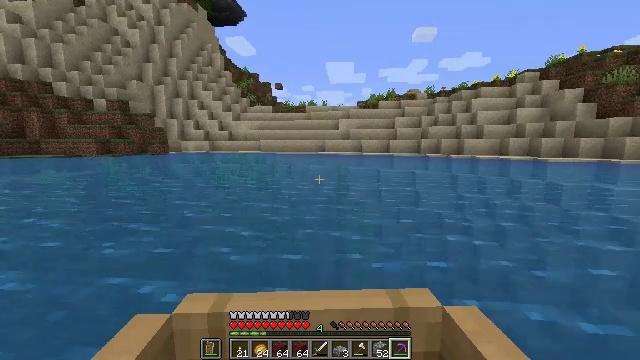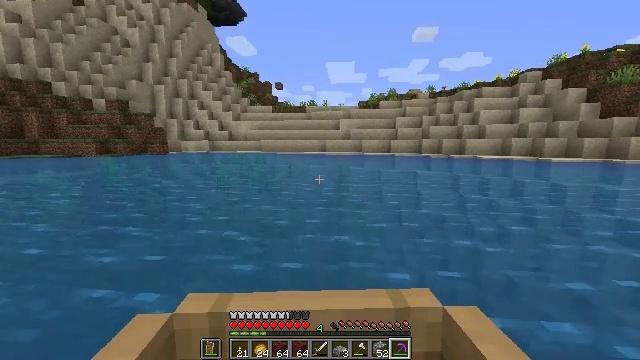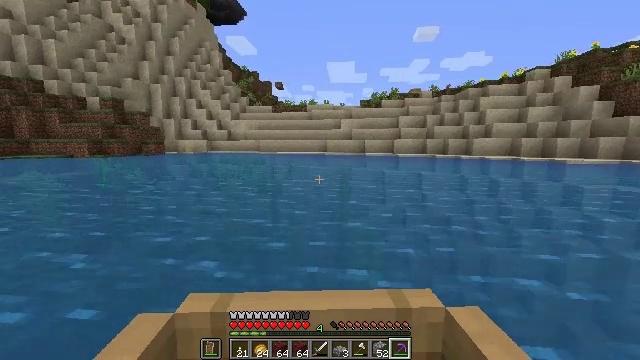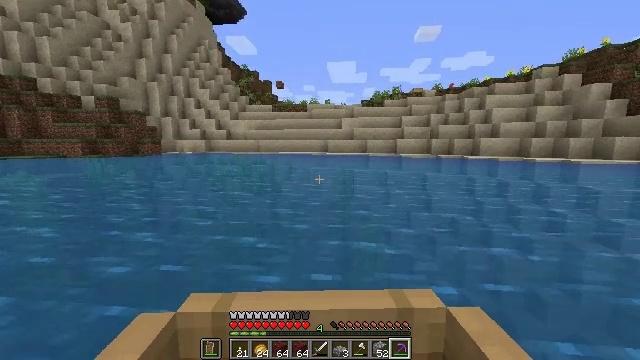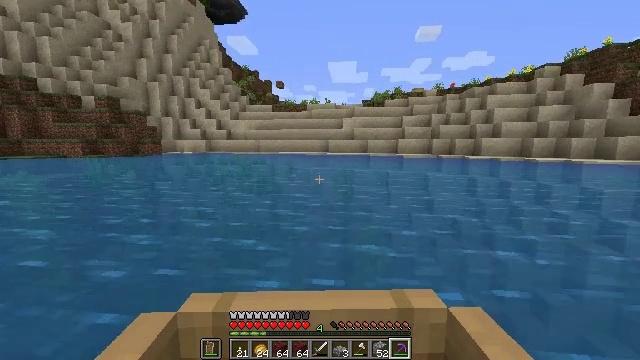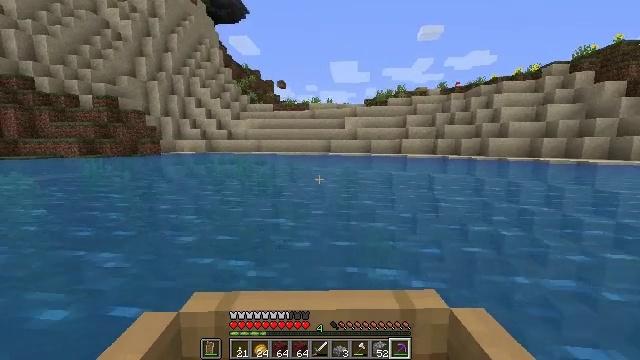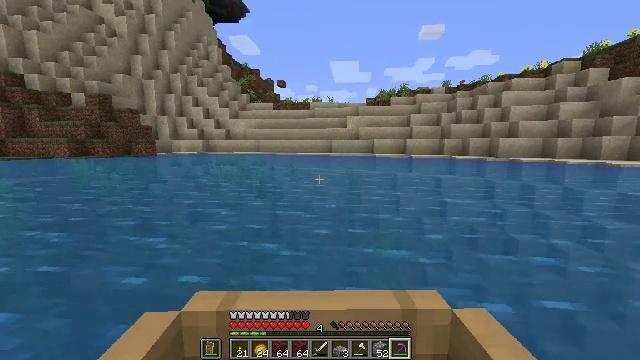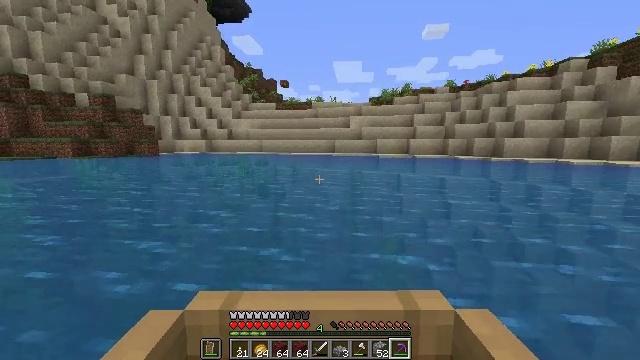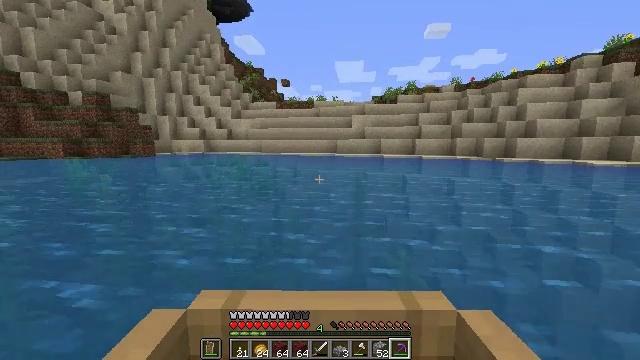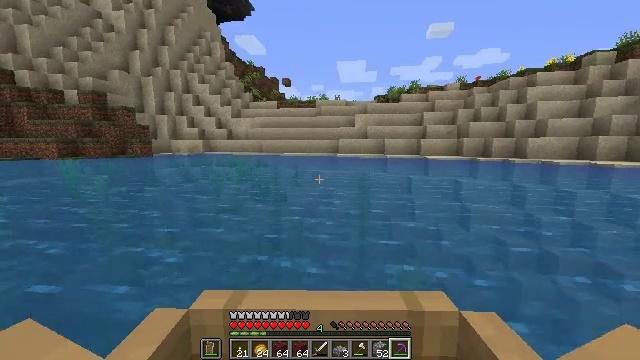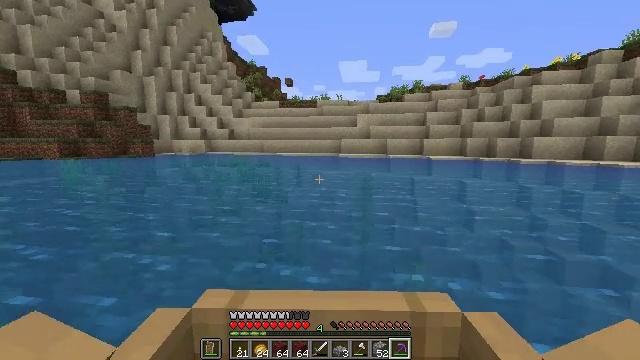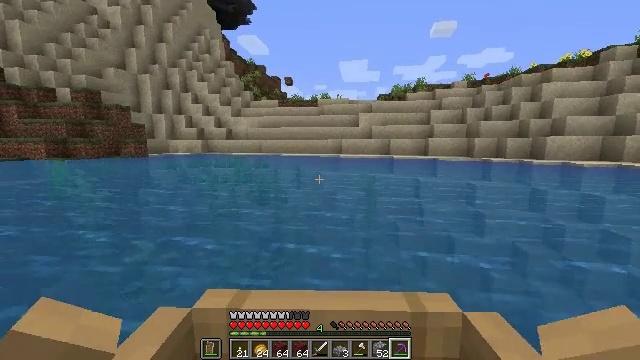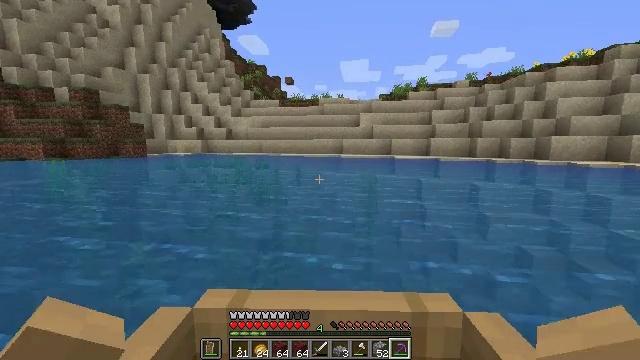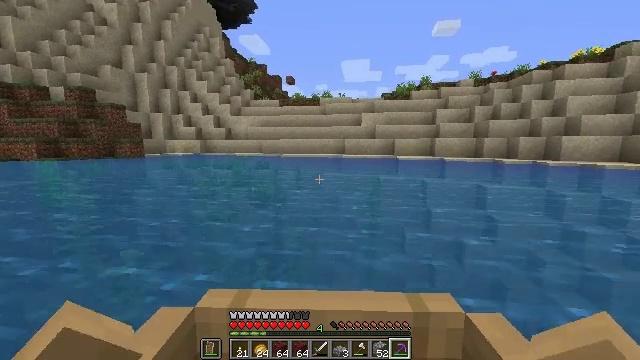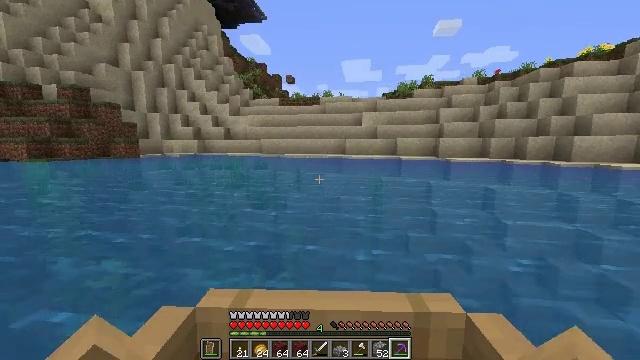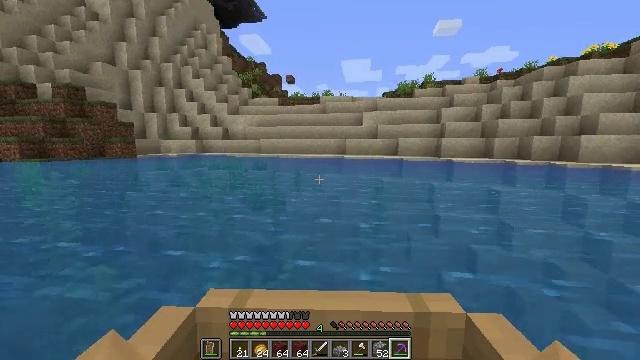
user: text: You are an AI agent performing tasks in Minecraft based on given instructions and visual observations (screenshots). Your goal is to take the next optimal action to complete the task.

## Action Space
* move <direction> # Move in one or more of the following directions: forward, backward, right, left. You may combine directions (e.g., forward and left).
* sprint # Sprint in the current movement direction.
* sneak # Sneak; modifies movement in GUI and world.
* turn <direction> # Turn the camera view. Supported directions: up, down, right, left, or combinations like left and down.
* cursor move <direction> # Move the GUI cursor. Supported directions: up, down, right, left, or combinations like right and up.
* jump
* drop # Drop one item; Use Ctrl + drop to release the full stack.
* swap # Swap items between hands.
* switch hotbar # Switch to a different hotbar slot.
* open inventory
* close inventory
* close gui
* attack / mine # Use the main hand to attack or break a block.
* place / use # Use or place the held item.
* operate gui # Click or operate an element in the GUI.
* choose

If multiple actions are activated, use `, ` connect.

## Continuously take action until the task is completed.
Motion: motion action
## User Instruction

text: craft item air
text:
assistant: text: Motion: move forward
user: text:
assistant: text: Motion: move forward
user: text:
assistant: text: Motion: move forward
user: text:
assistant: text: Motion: move forward
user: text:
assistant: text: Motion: move forward
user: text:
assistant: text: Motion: move forward
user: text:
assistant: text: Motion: move forward
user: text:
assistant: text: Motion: move forward
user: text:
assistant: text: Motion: move forward
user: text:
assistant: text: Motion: move forward
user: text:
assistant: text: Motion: move forward
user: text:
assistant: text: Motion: move forward
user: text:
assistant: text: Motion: move forward
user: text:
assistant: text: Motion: move forward
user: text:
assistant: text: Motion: move forward
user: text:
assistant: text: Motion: move forward
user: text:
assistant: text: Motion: move forward
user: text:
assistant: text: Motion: move forward
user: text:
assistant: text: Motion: move forward
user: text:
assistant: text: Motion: move forward
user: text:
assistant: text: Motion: move forward
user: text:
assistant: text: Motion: move forward
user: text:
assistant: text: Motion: move forward
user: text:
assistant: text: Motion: move forward
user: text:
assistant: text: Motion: move forward
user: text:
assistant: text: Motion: move forward
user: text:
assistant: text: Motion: move forward
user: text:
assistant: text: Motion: move forward
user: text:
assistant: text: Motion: move forward
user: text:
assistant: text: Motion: move forward